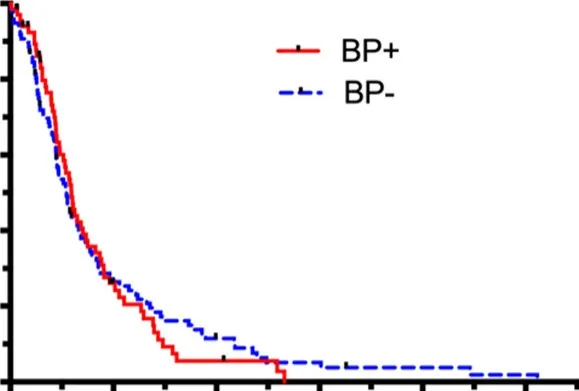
Kaplan-Meier survival curve analysis of BP+ (bisphosphonate) vs. BP- (no bisphosphonate) dogs. The median survival time of BP+ dogs was not significantly different than the median survival time for BP- dogs (119 vs. 109 days and p = 0.758).
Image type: chart (chart)